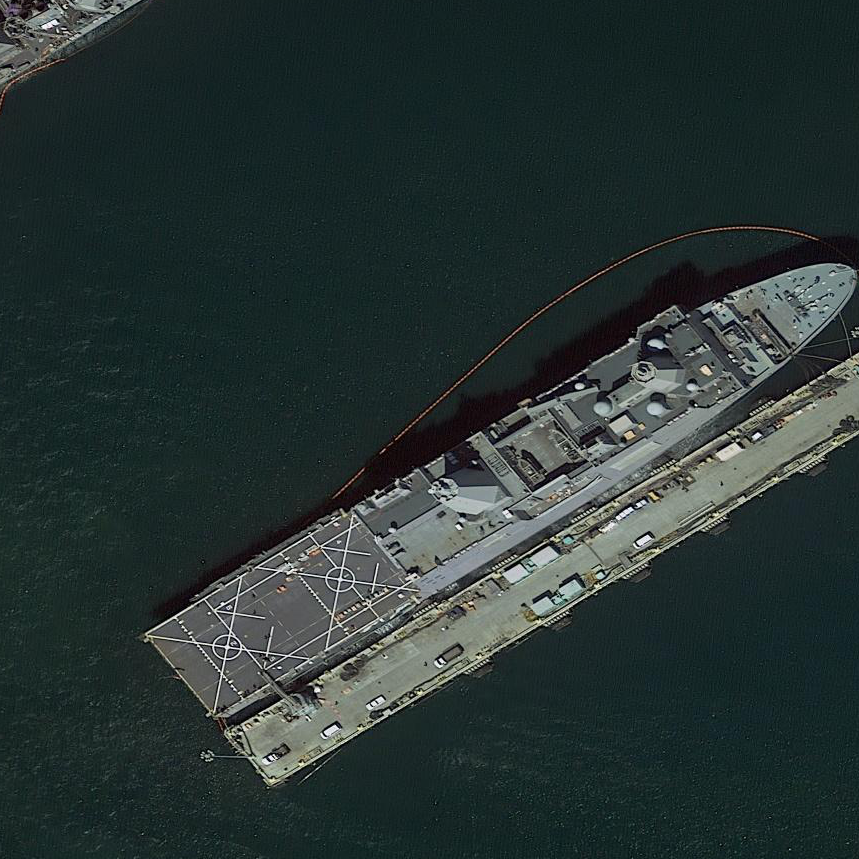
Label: combat